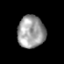
Tissue: prostate
Cell type: T cells
Senescence score: 0.3045
Nuclear area (px): 867
Mean DAPI intensity: 156.396